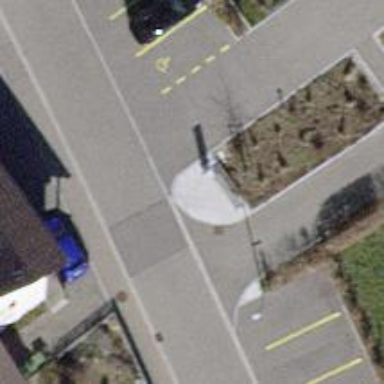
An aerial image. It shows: Bench for seating.